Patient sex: M
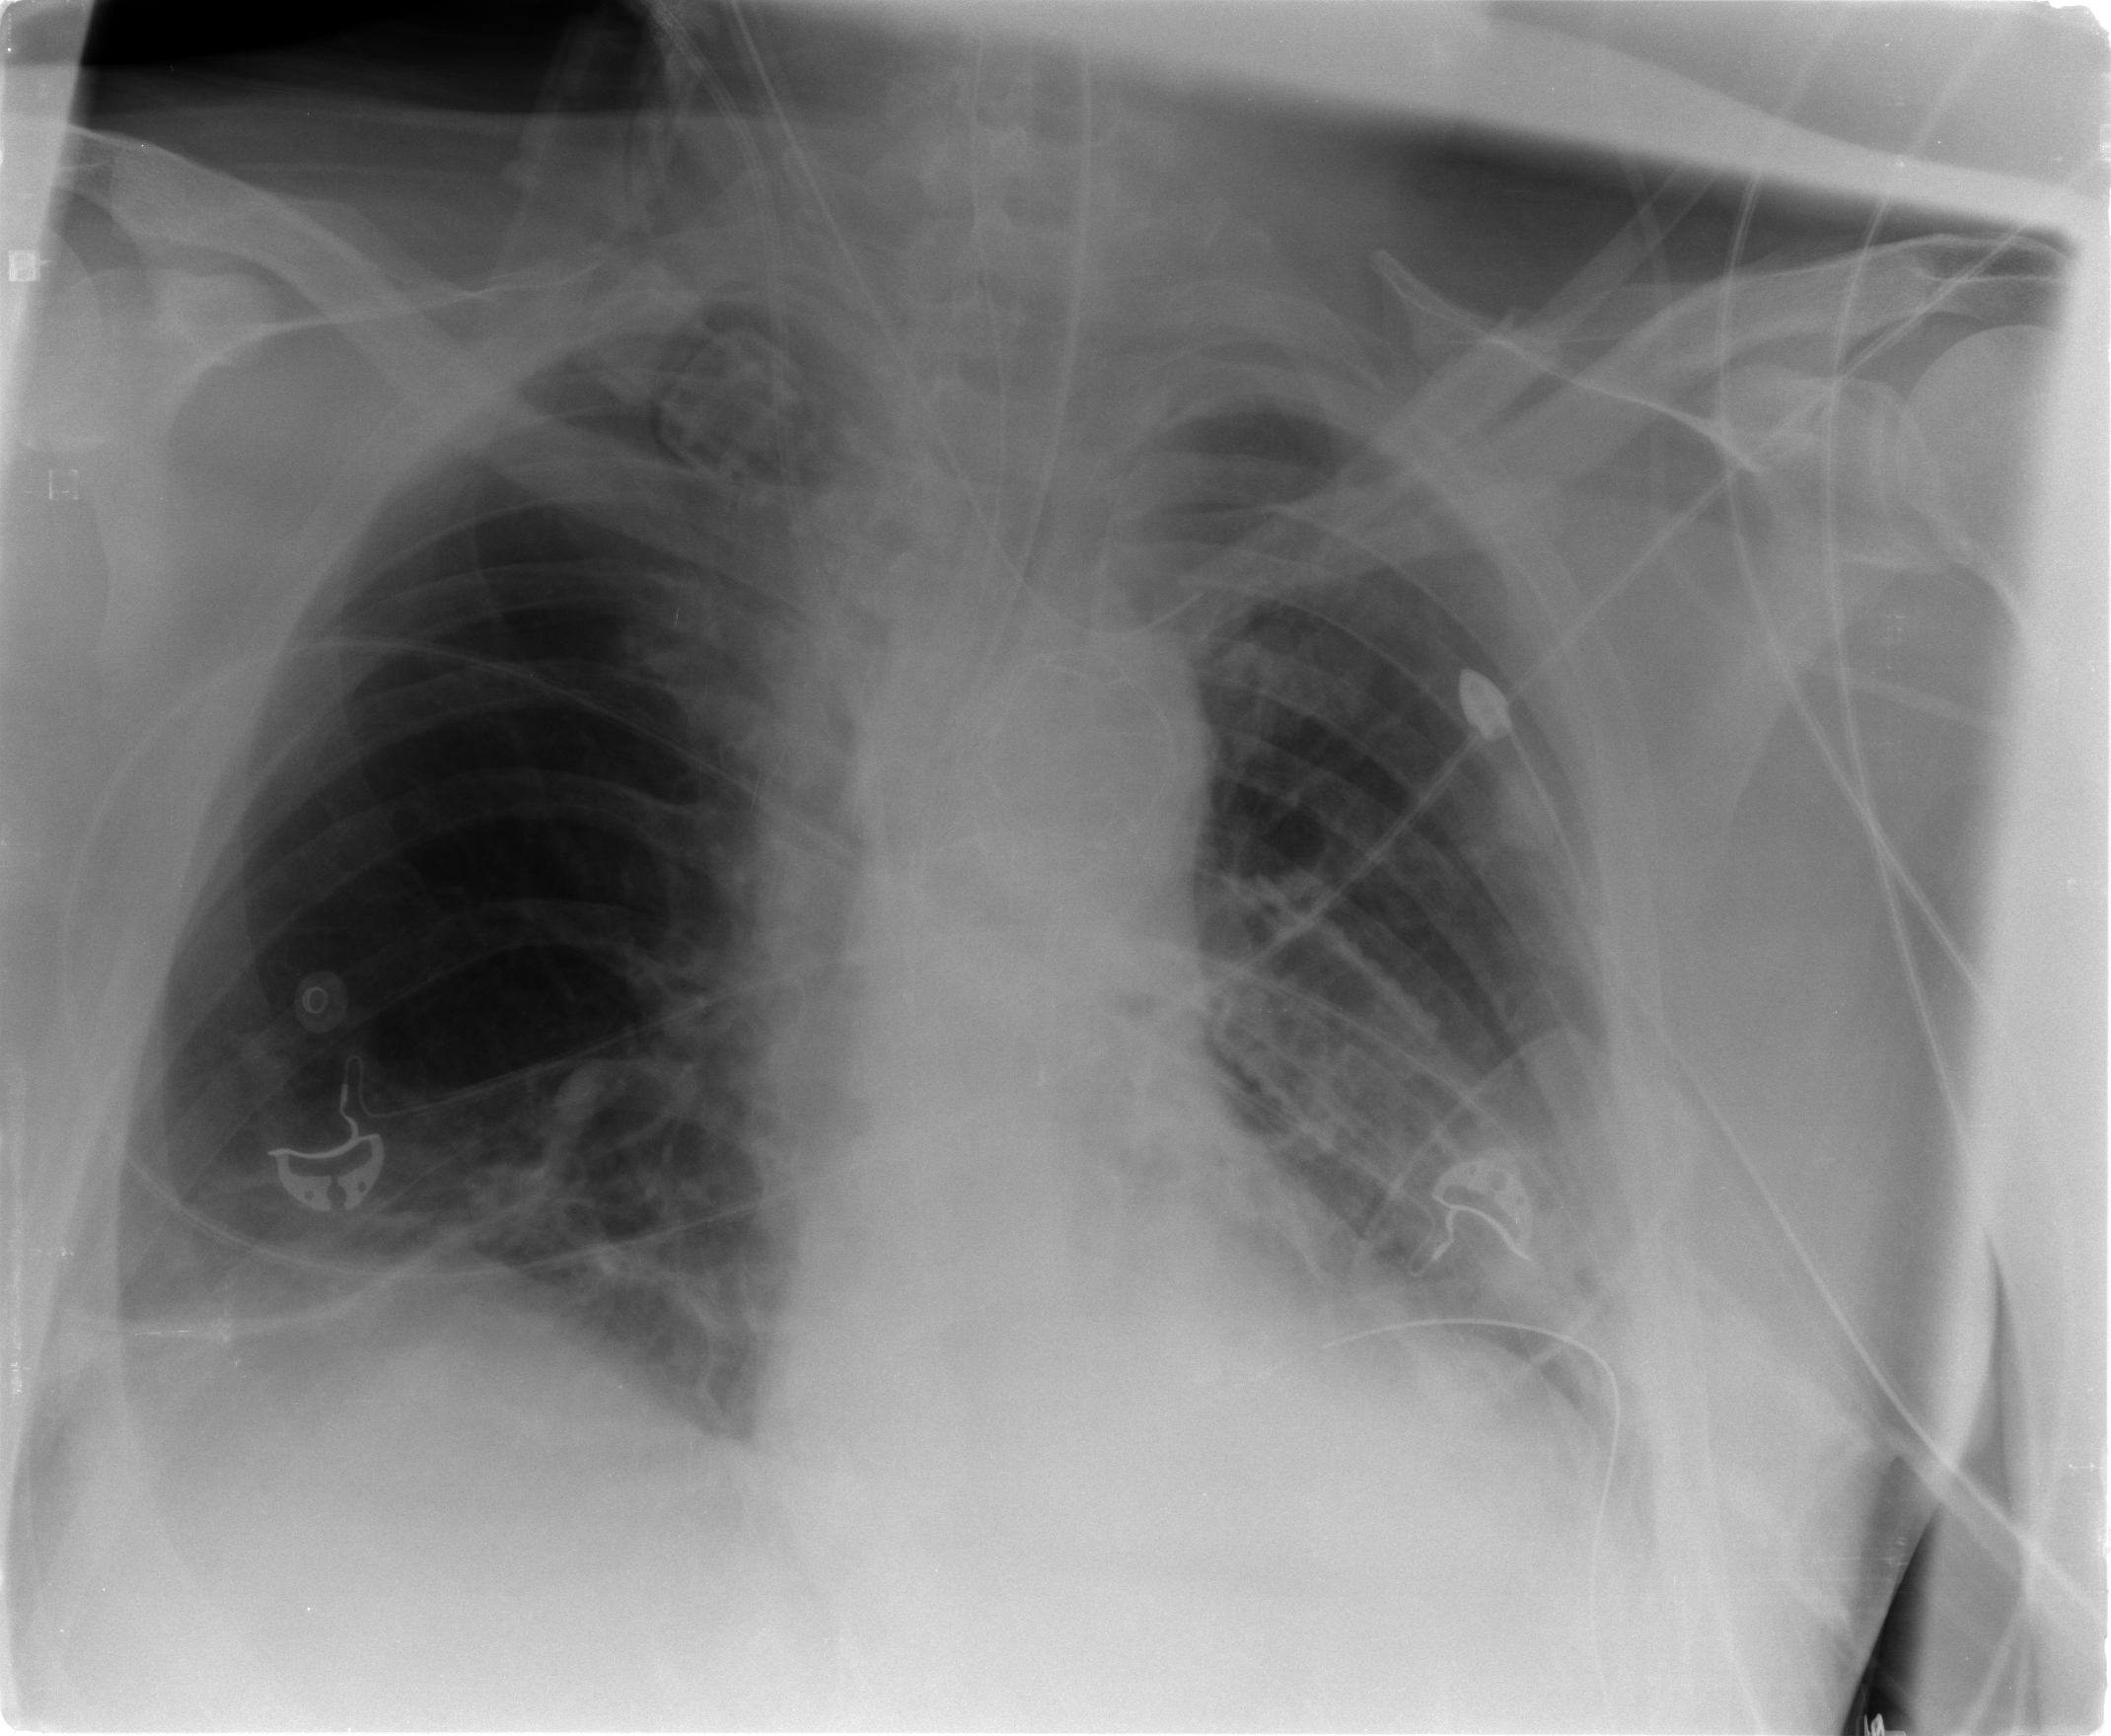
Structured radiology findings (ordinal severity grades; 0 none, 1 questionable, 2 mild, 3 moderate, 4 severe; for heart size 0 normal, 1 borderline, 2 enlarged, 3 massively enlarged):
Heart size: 0
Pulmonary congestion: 0
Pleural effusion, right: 2
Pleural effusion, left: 2
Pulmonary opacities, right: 0
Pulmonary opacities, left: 0
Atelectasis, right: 2
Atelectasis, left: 2